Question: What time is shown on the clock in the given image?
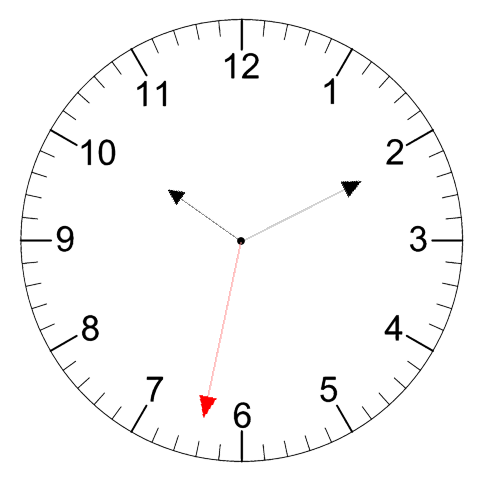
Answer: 10:10:32